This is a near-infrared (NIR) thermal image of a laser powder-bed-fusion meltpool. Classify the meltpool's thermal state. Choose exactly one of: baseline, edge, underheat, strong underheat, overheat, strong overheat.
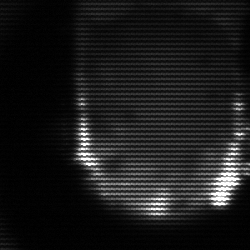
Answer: baseline